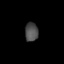
Tissue: prostate
Cell type: T cells
Senescence score: 0.8197
Nuclear area (px): 242
Mean DAPI intensity: 77.384